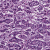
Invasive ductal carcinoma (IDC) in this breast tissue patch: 1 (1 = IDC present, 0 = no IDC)